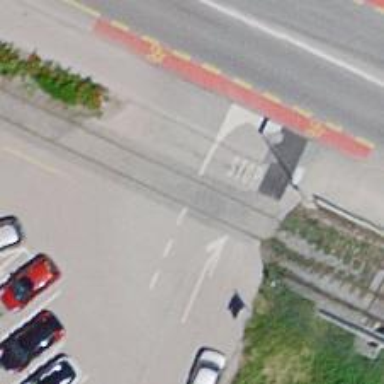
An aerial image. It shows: Single-track railway spur.